I will show an image sequence of human cooking. I have annotated the images with numbered circles. Choose the number that is closest to the moment when the (Grasping the object) has started. You are a five-time world champion in this game. Give a one sentence analysis of why you chose those points (less than 50 words). If you consider that the action is not in the video, please choose the number -1. Provide your answer at the end in a json file of this format: {"points": []}
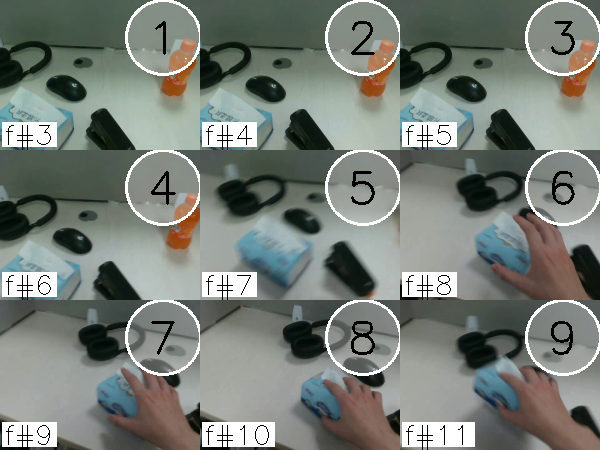
Frame 8 shows the clearest moment of hand-object contact.
{"points": [8]}